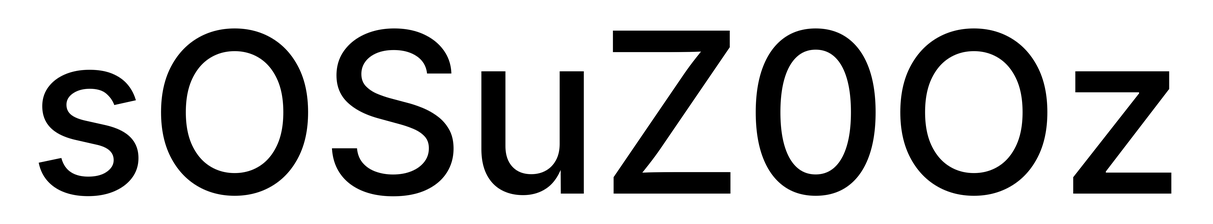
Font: Inter_Medium